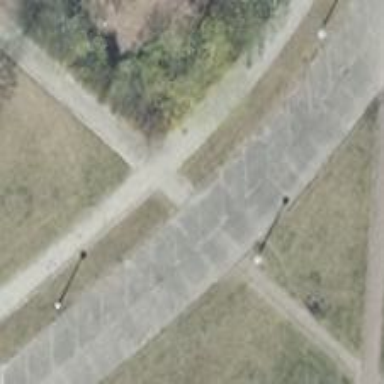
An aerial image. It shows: Paved driveway that serves as footway.